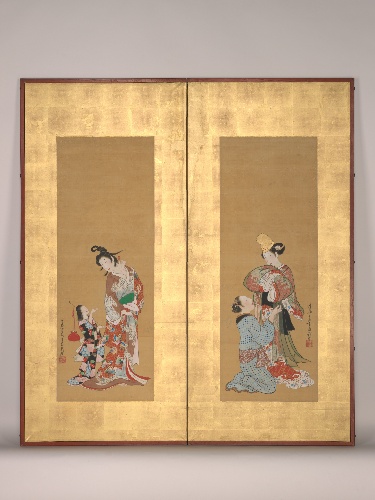
Title: 白拍子・遊女図|Shirabyōshi Dancer and Female Servant; Courtesan and Girl Attendant
Artist: Tsukioka Settei
Artist bio: Japanese, 1710–1786
Date: mid-18th century
Object type: Screen
Classification: Paintings
Medium: Hanging scroll paintings, remounted as a two‑panel folding screen; ink, color, and gold on silk
Culture: Japan
Period: Edo period (1615–1868)
Dimensions: Image (each): 45 in. × 16 1/2 in. (114.3 × 41.9 cm)
Department: Asian Art
Credit line: Mary Griggs Burke Collection, Gift of the Mary and Jackson Burke Foundation, 2015
Accession year: 2015
Repository: Metropolitan Museum of Art, New York, NY
Tags: Girls|Women|Dancers